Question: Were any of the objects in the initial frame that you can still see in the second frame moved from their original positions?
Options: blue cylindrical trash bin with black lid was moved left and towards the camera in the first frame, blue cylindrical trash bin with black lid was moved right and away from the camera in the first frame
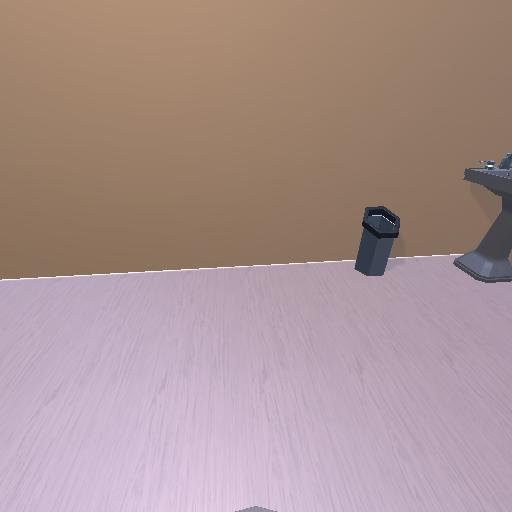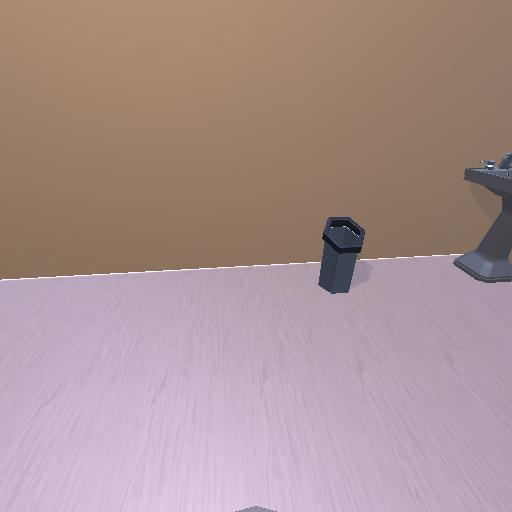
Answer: blue cylindrical trash bin with black lid was moved left and towards the camera in the first frame